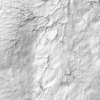
Label: not_dusty